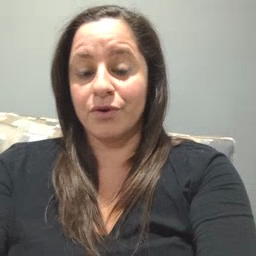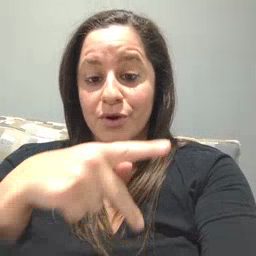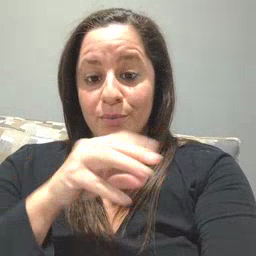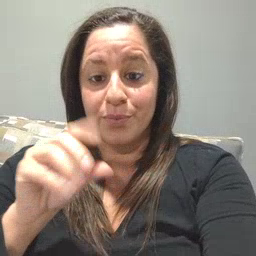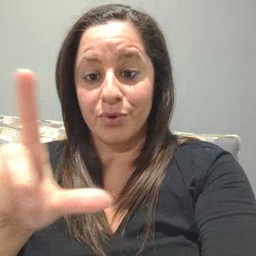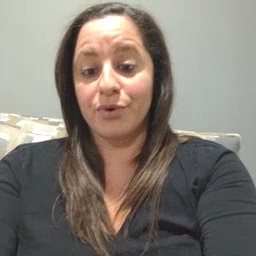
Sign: pool